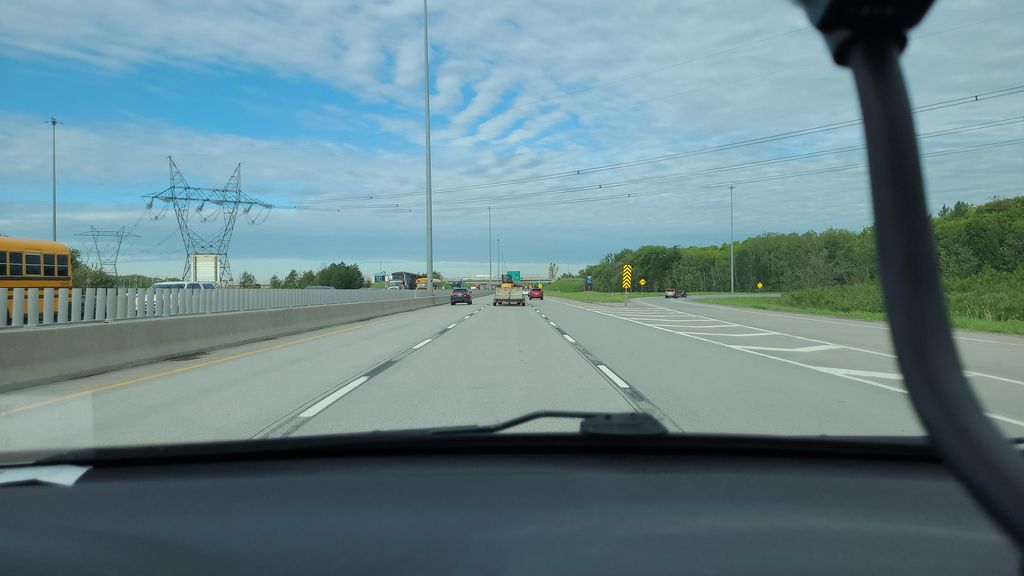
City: quebec_city